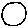
Label: circle